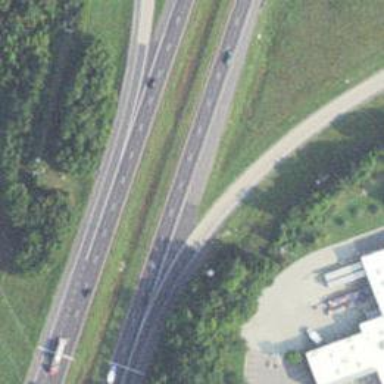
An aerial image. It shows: View of motorway.